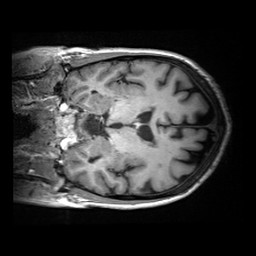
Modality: T1w
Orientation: coronal
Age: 67
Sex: female
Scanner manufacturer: siemens
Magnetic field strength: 3 T
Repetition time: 2.2 s
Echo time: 0.00251 s